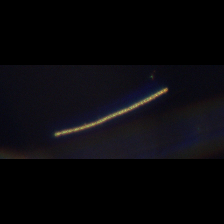
Taxon: Chaetoceros
Group: Diatoms